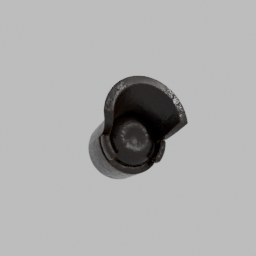
Label: furniture